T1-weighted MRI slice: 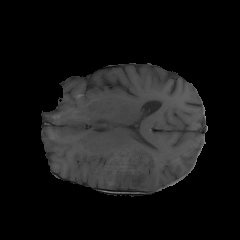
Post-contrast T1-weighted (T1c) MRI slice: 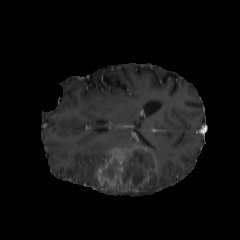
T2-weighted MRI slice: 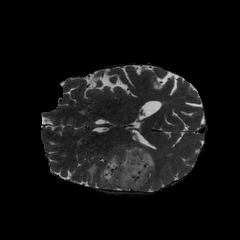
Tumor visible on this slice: yes